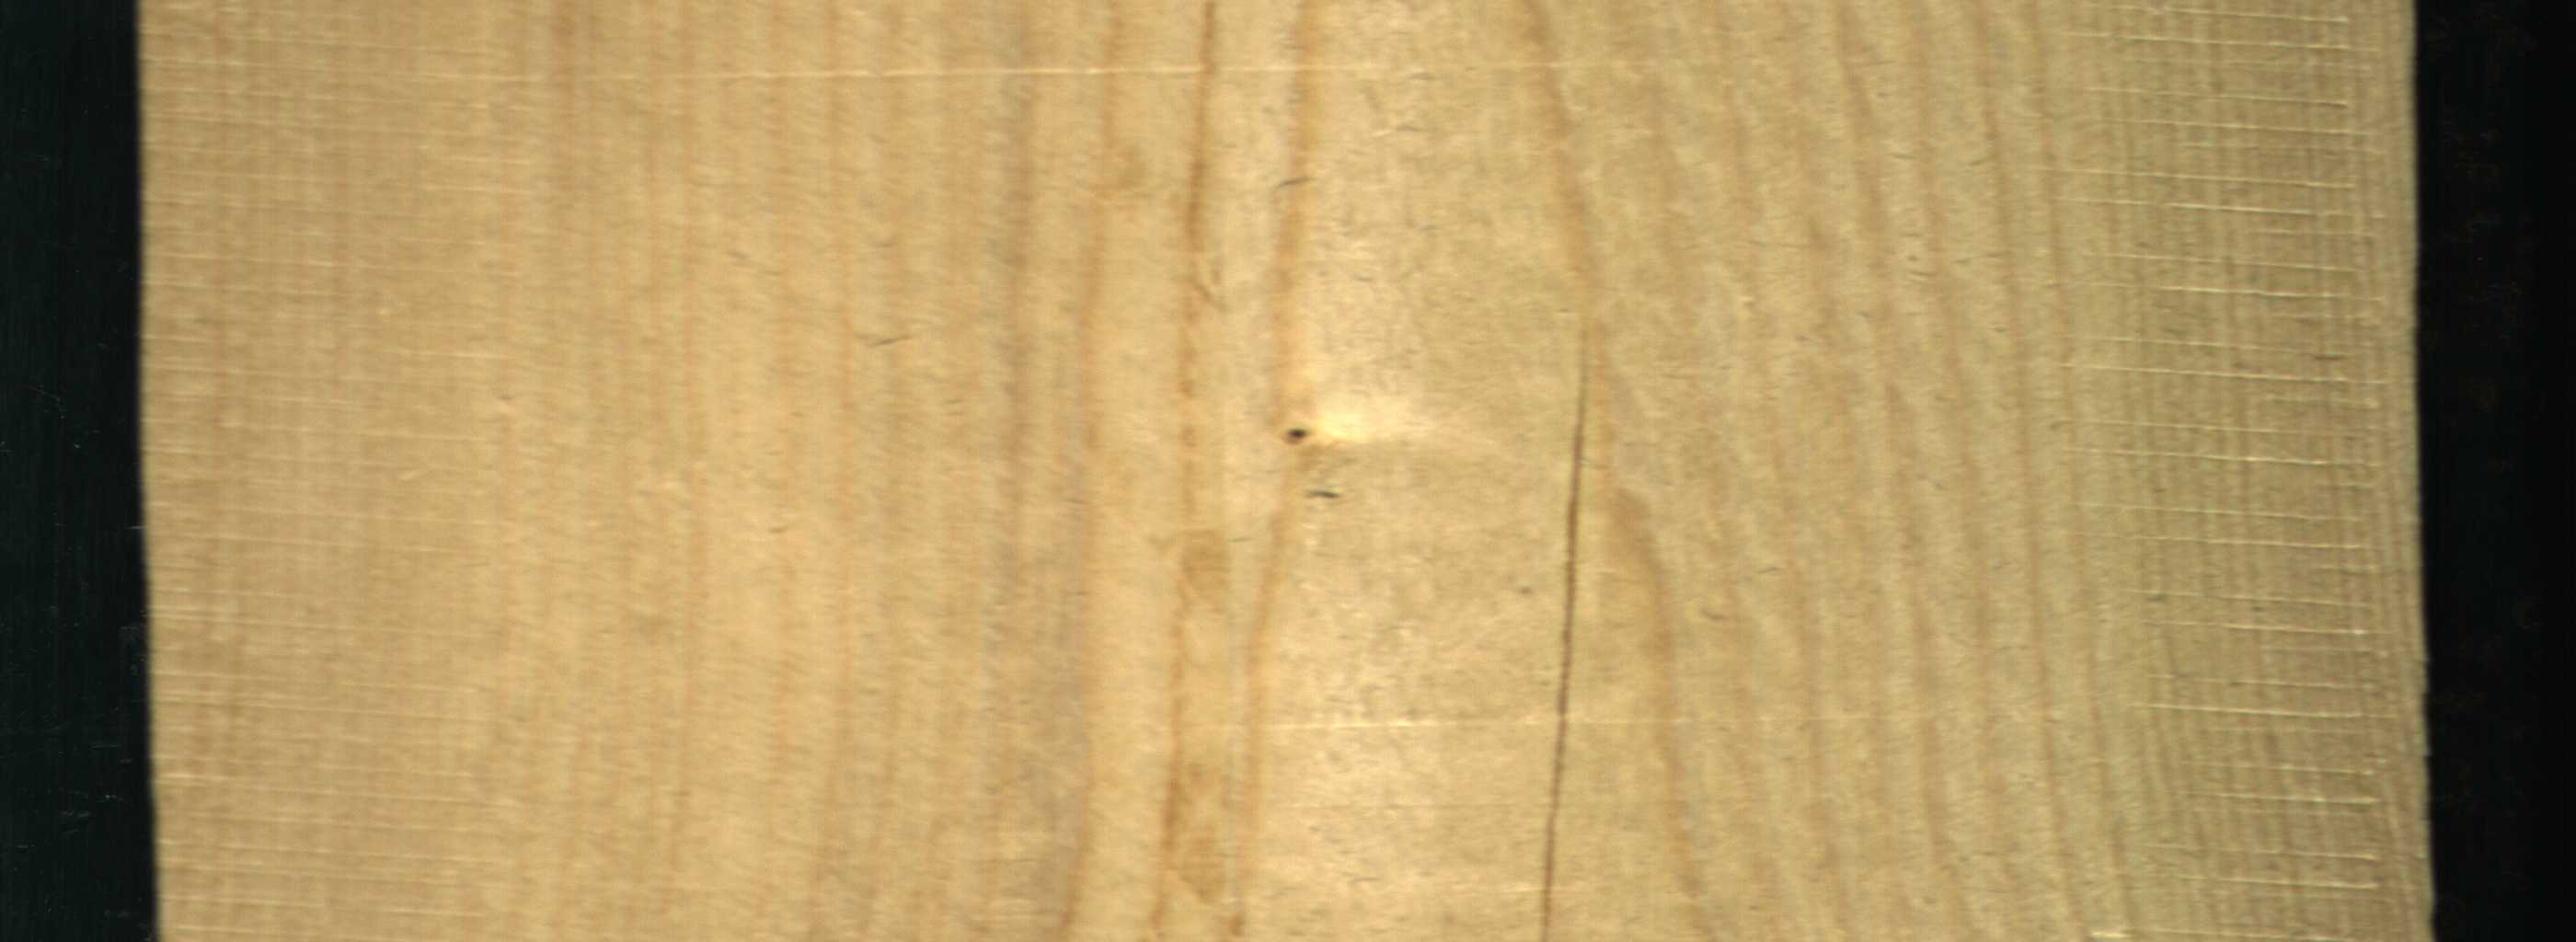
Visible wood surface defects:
Live_Knot